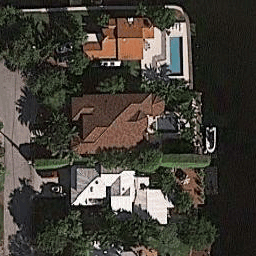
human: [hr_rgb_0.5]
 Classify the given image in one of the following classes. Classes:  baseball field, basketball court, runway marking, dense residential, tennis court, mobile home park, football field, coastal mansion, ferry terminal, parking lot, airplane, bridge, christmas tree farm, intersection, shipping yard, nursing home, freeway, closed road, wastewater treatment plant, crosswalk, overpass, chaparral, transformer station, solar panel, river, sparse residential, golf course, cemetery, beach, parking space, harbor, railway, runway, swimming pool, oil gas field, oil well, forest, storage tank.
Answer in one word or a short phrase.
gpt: coastal mansion